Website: crate-barrel
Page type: review-order
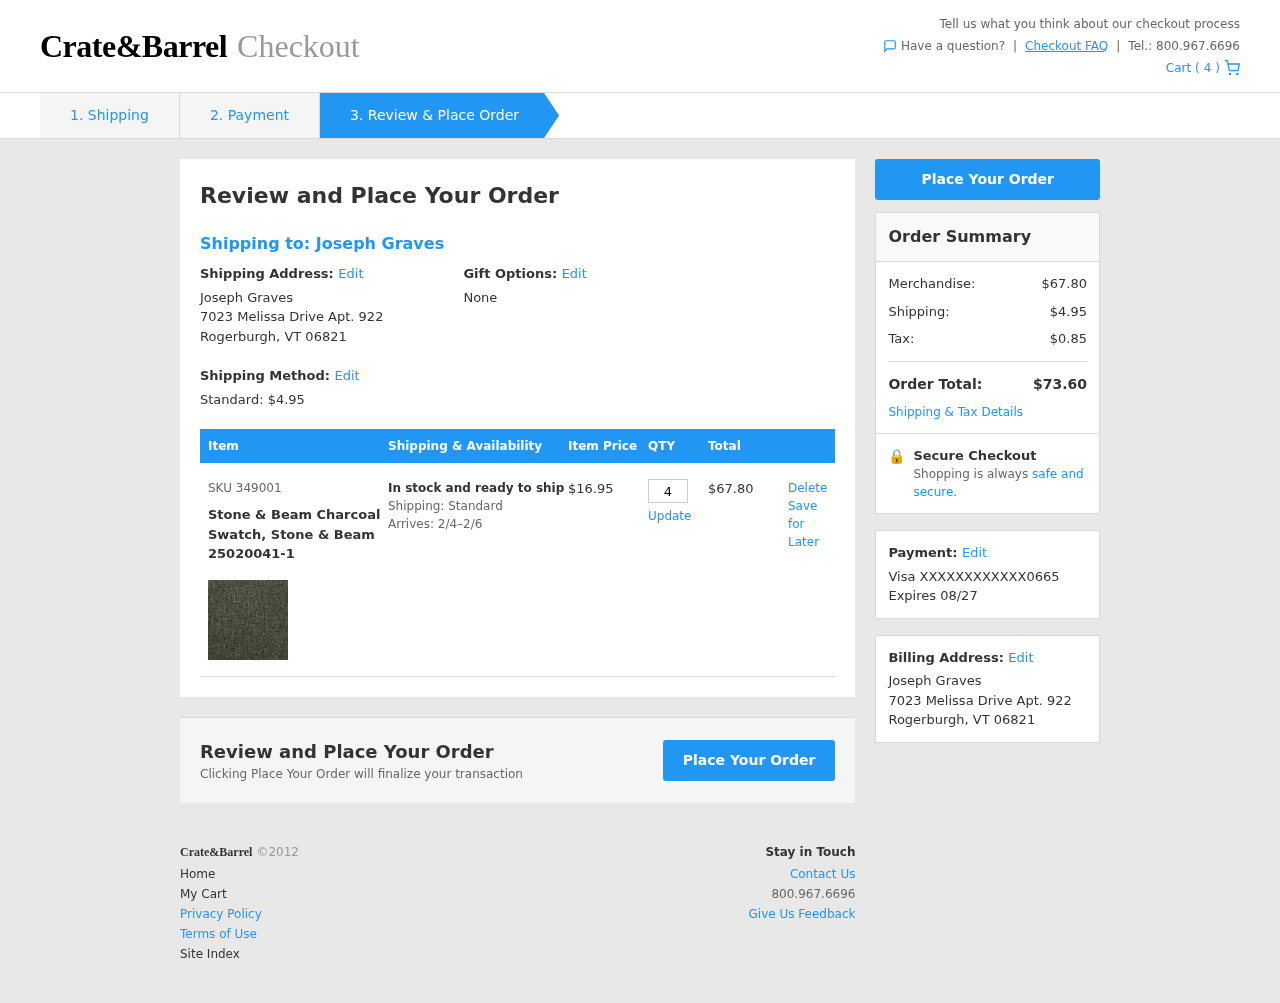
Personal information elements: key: PII_CARD_LAST4
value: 0665
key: PII_CARD_TYPE
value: Visa
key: PII_FULLNAME
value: Joseph Graves
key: PII_FULLNAME2
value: Joseph Graves
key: PII_STREET
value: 7023 Melissa Drive Apt. 922
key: PII_CITY2
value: Rogerburgh
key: PII_STATE_ABBR2
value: VT
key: PII_POSTCODE
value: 06821
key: PII_POSTCODE_FULL
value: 06821
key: PII_POSTCODE_NUMERIC
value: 6821
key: PII_CARD_EXPIRY
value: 08/27
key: PII_FULLNAME3
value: Joseph Graves
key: PII_CITY3
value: Rogerburgh
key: PII_STATE_ABBR3
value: VT
Product elements: key: PRODUCT1_NAME
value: Stone & Beam Charcoal Swatch, Stone & Beam 25020041-1
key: PRODUCT1_PRICE
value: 16.95
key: PRODUCT1_QUANTITY
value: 4
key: PRODUCT1_SKU
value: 349001
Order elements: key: ORDER_NUM_ITEMS
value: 4
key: ORDER_SHIPPING_COST
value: $4.95
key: ORDER_DELIVERY_DATE
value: Arrives: 2/4–2/6
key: ORDER_SUBTOTAL
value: $67.80
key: ORDER_SUBTOTAL2
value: $67.80
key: ORDER_SHIPPING_COST2
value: $4.95
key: ORDER_TAX
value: $0.85
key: ORDER_TOTAL
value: $73.60